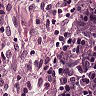
Metastatic tissue present: no